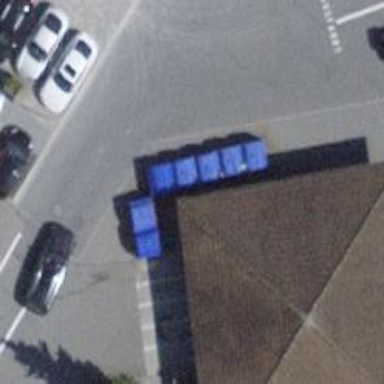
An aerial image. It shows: Recycling container at amenity designated for recycling.